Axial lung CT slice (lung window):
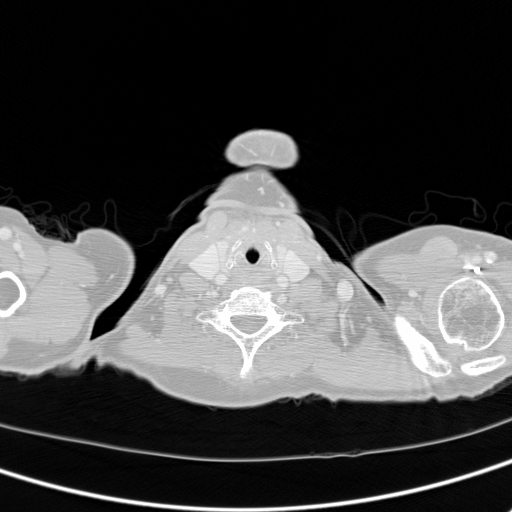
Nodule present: no